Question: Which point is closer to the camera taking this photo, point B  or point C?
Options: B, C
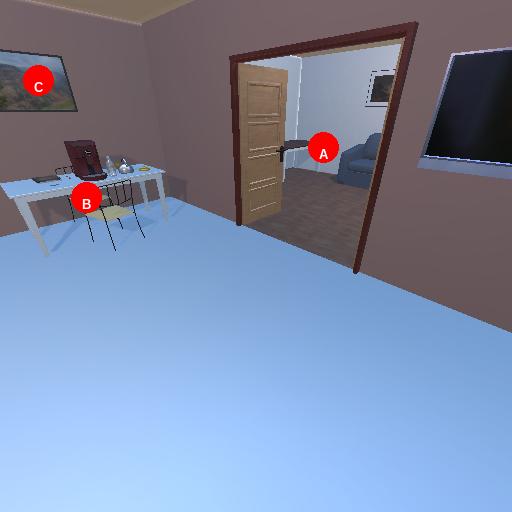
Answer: B